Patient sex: M
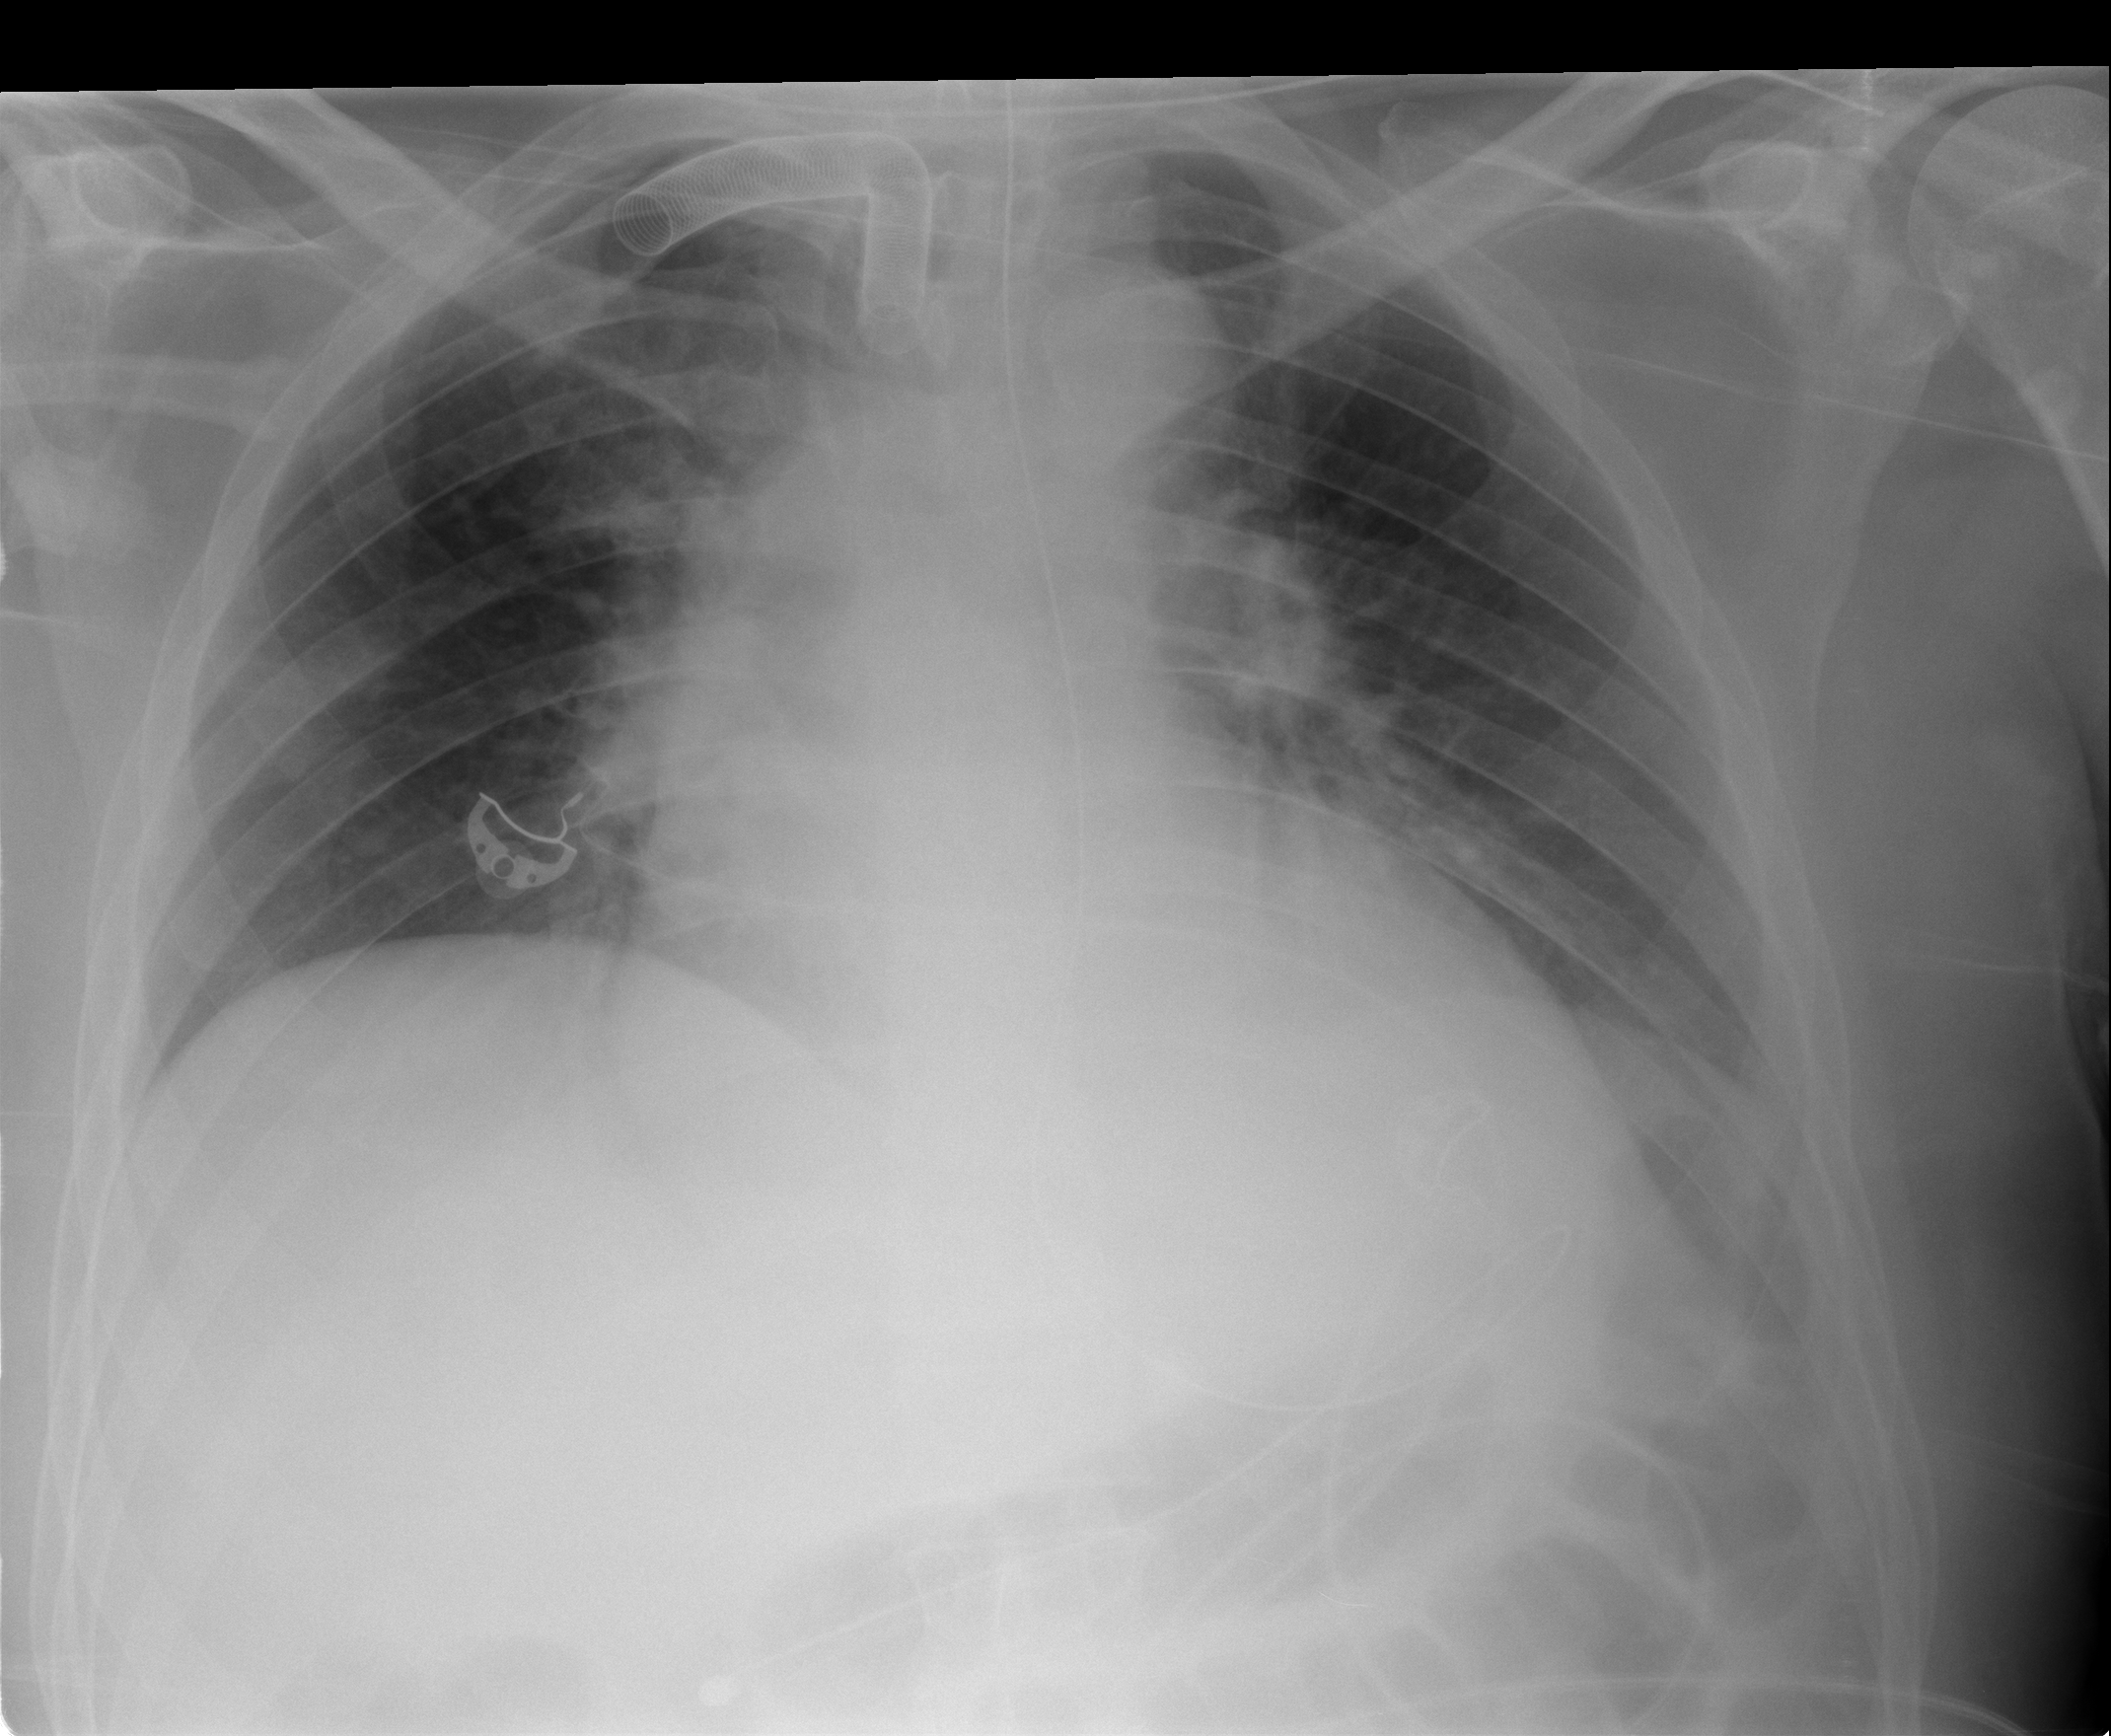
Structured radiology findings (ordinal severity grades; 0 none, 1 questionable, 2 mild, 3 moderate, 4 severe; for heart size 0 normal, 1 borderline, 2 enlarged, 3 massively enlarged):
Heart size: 2
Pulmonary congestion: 0
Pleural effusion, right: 0
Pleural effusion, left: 0
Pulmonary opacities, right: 0
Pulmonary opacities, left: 0
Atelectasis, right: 0
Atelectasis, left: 2